The plot is a time-scale (wavelet) decomposition of a bearing vibration signal. What is the most likely bearing condition (normal, inner_race, outer_race, ball)?
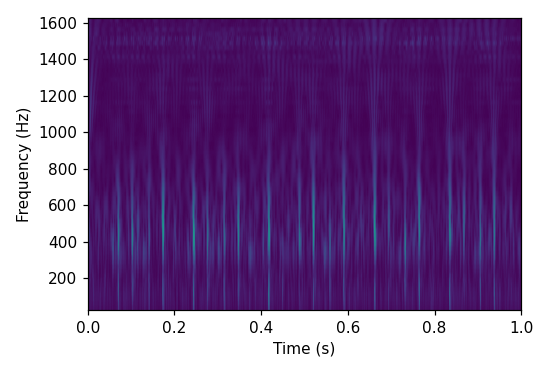
Answer: inner_race